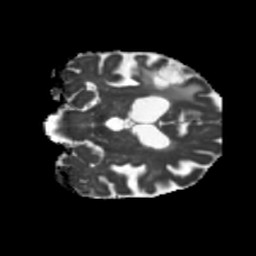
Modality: MD
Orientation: coronal
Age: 69
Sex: male
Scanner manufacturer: siemens
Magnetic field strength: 3 T
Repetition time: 5.25 s
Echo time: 0.08 s